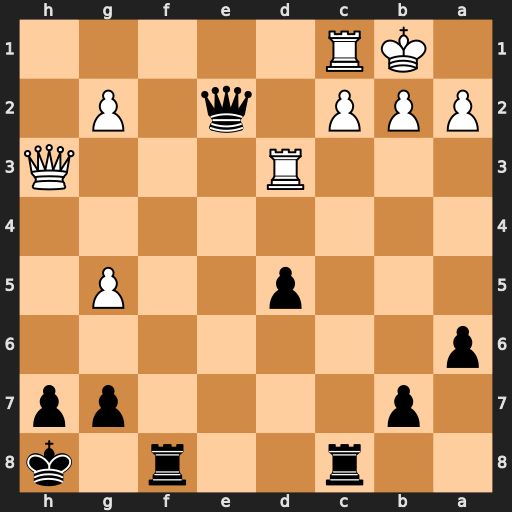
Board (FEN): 2r2r1k/1p4pp/p7/3p2P1/8/3R3Q/PPP1q1P1/1KR5
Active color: b
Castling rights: -
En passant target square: -
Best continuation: Qxc2+ Rxc2 Rf1+ Rd1 Rxd1+ Rc1 Rdxc1#